Field crop: maize
Growth stage: 2
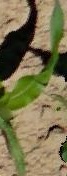
Species: maize